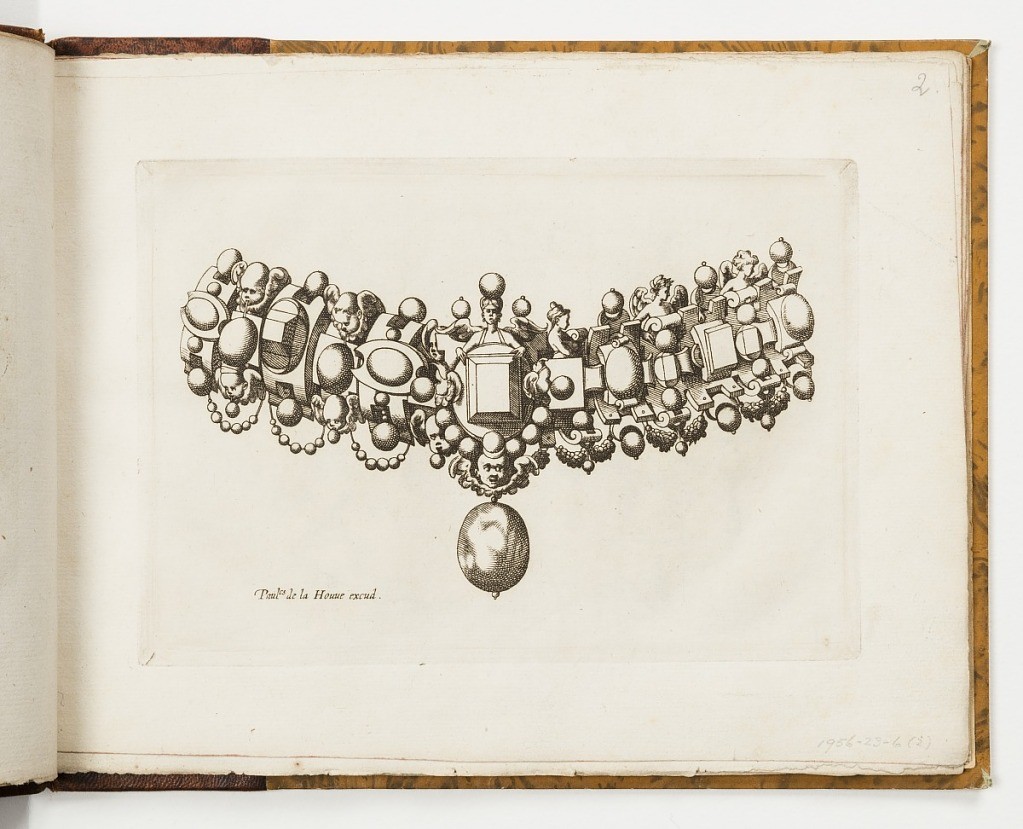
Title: Plate 2, from Livre de bijouterie (Book of Designs for Goldsmiths and Jewelers)
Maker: Léonard Thiry, Flemish, 1550
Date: ca. 1570
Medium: Engraving on paper
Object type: Print
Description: Design for a collar with alternative designs. At center, a faceted rectangular gem and a drop pearl. At top, winged figures; at bottom, swags of beads and festoons.